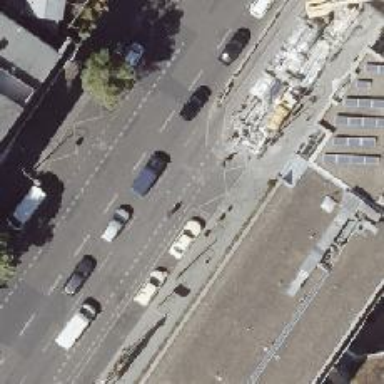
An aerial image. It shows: Taxi stand.